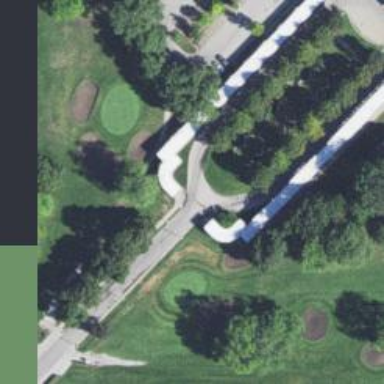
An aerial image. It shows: Driveway service road designed for golf carts.